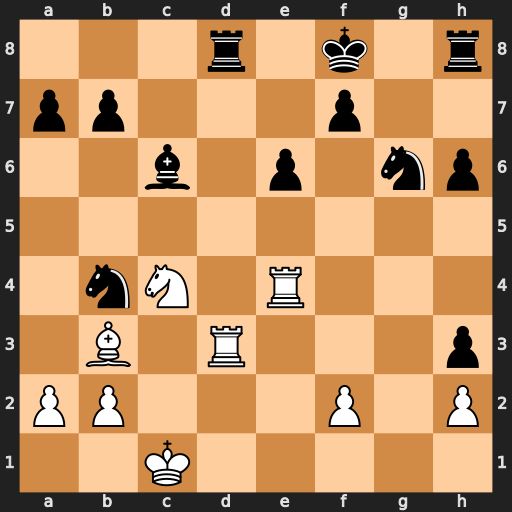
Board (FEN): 3r1k1r/pp3p2/2b1p1np/8/1nN1R3/1B1R3p/PP3P1P/2K5
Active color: w
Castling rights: -
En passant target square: -
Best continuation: Rxd8+ Ke7 Rxh8